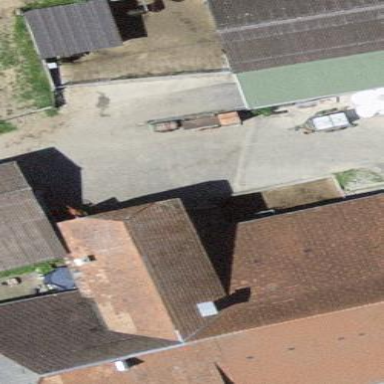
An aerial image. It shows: Farm building.